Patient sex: M
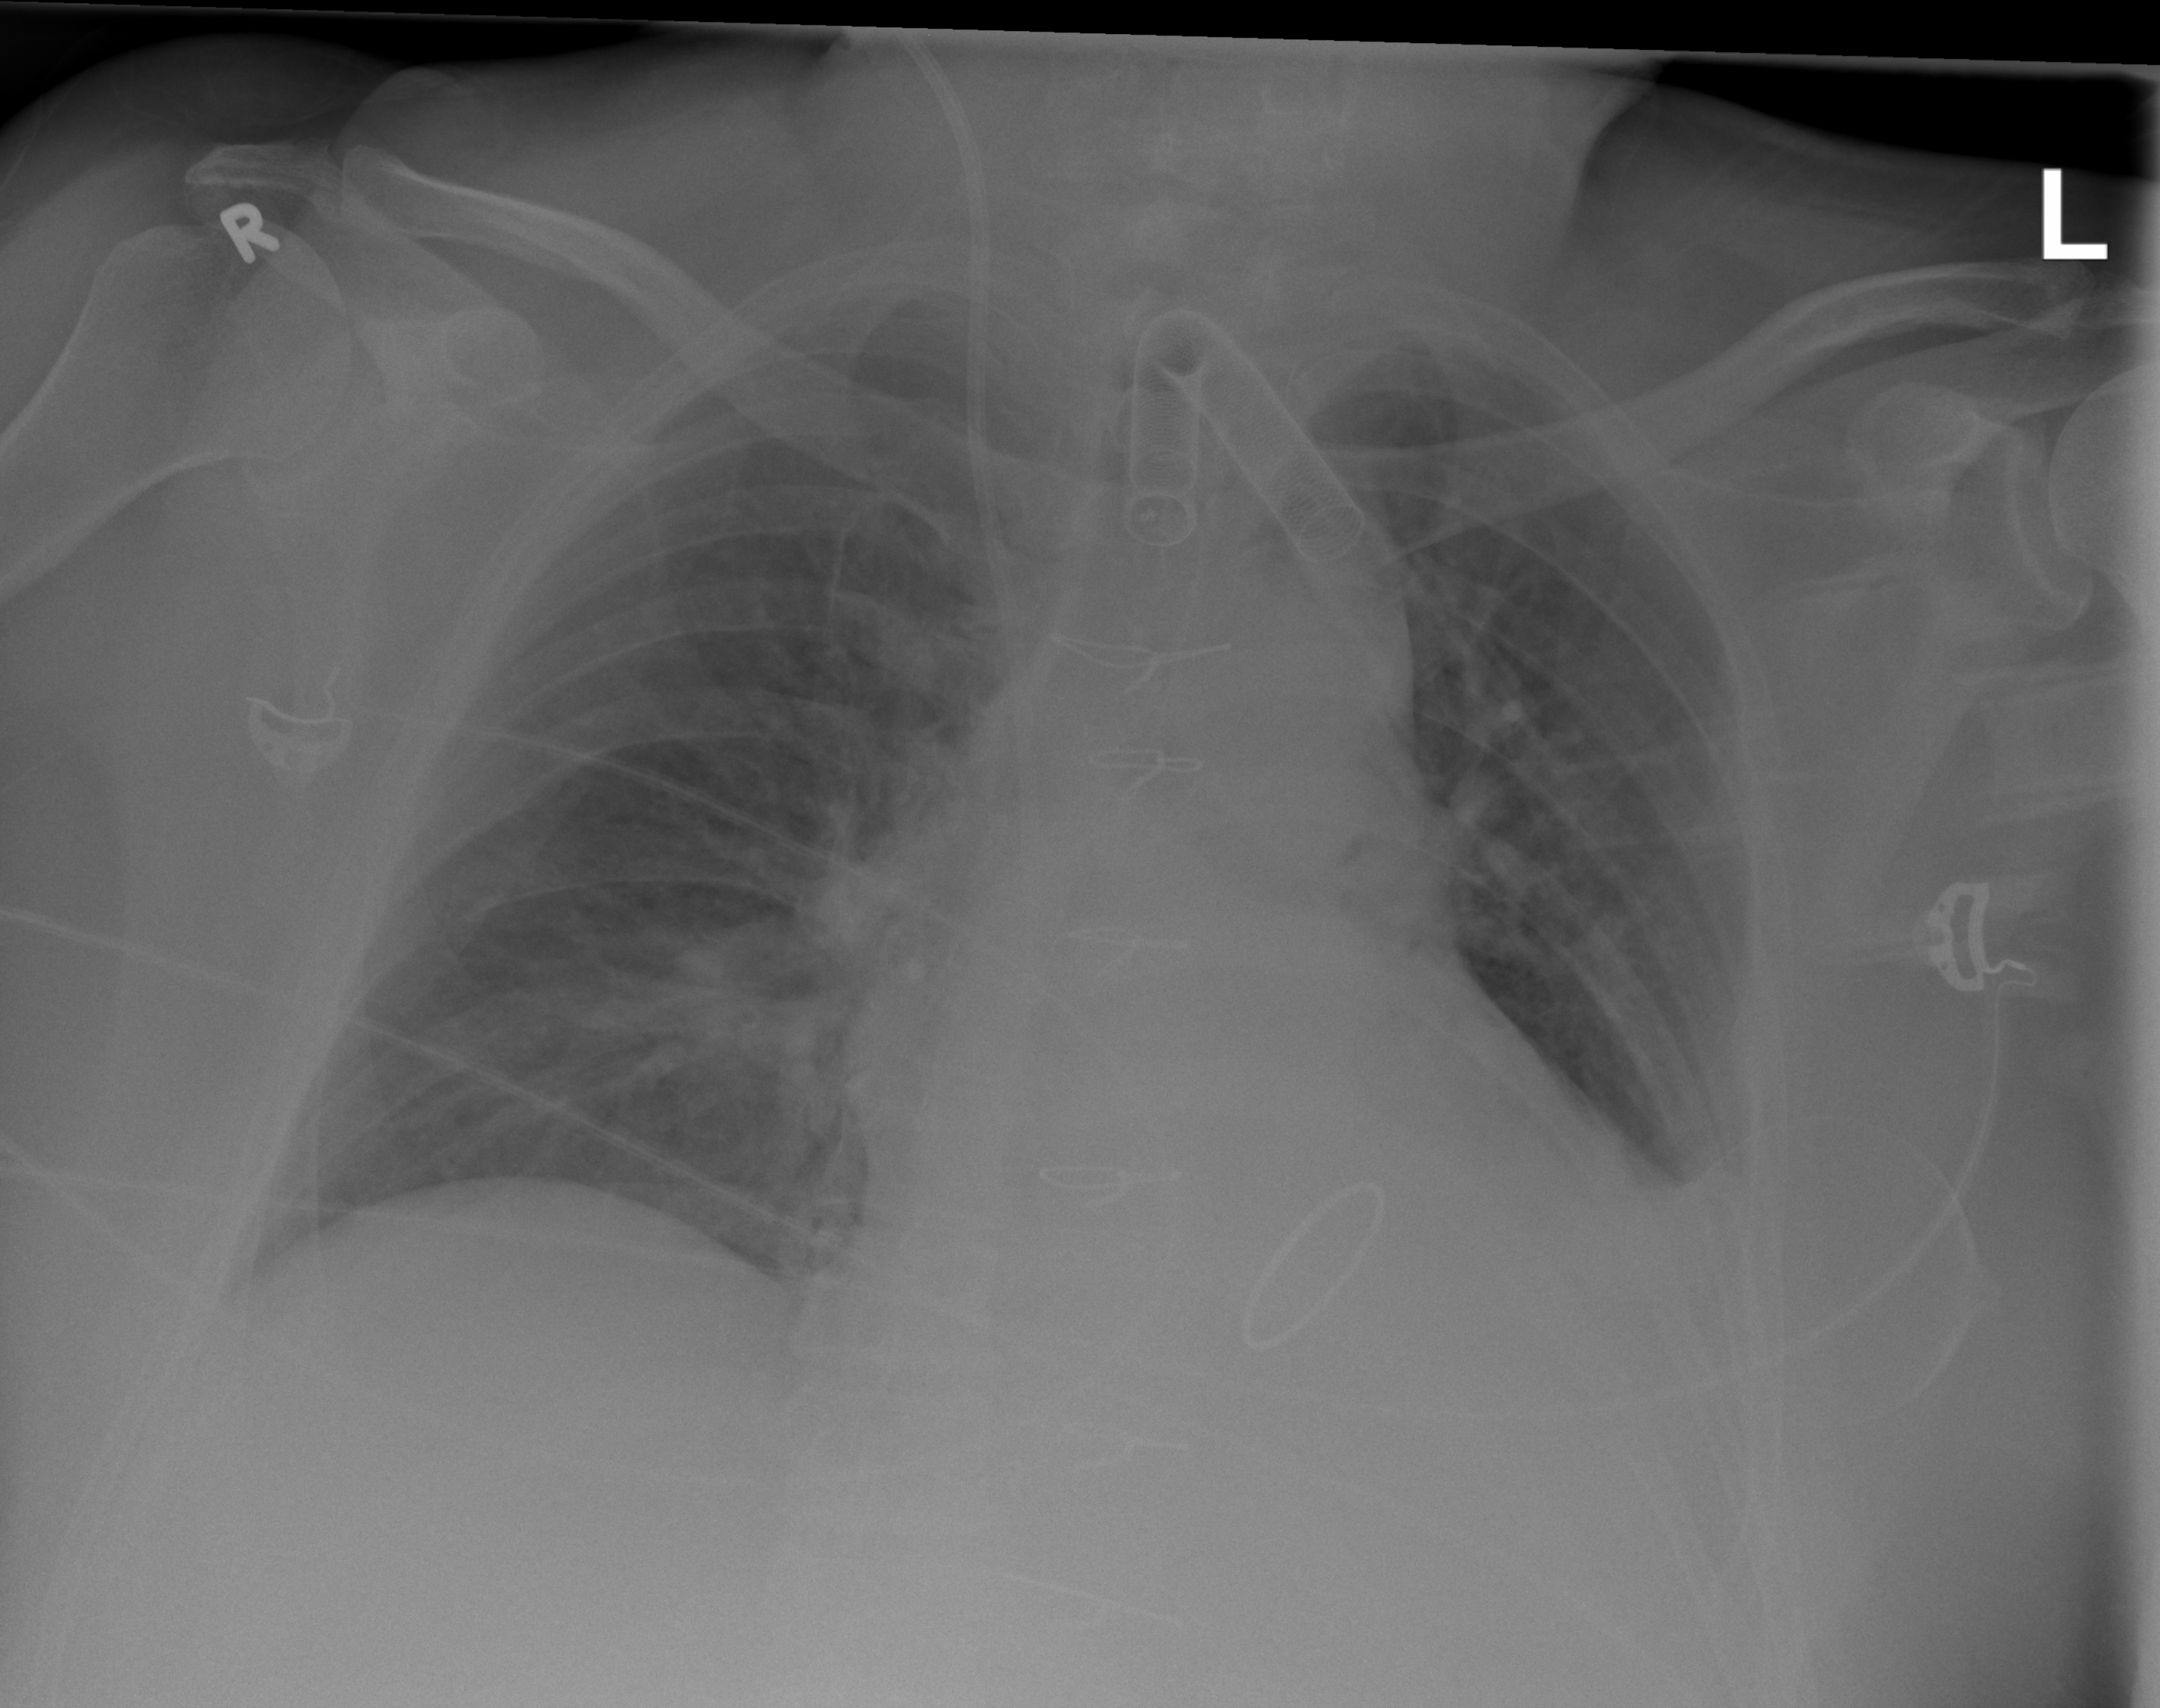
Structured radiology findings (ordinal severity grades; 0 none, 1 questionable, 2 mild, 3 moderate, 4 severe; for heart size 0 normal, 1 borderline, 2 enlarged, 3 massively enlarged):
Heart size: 2
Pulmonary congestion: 2
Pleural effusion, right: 1
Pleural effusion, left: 2
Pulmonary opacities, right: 2
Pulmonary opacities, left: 2
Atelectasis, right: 2
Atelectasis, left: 2